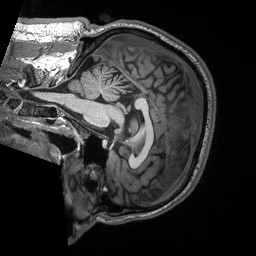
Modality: T1w
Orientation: sagittal
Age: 28
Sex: male